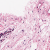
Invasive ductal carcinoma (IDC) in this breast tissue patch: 0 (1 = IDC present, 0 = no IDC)